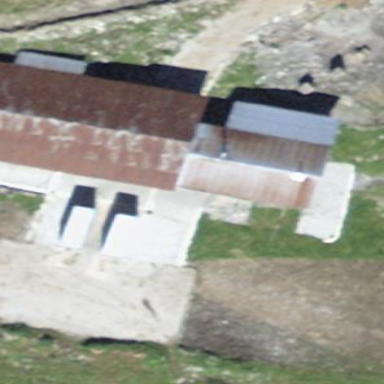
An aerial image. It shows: Stable building.